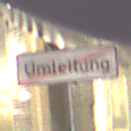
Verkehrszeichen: EndeDerUmleitungsankuendigung
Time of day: SunriseSunset
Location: Outdoor (Urban)
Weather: PartlyCloudy
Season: NotSpecified
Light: Artificial